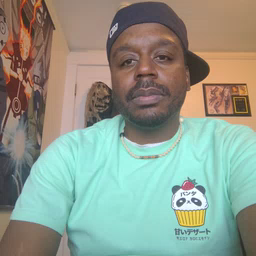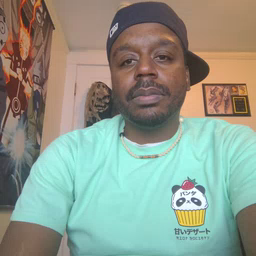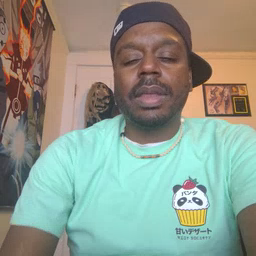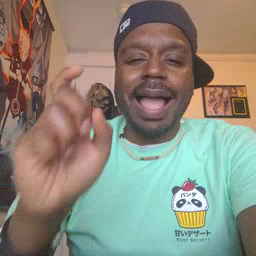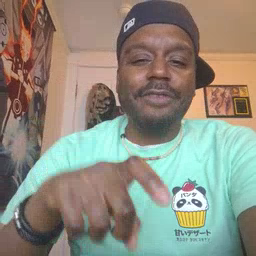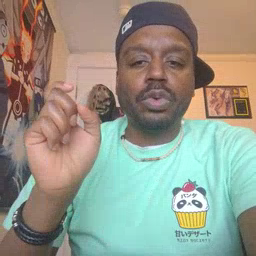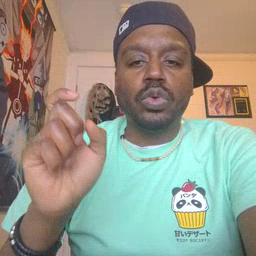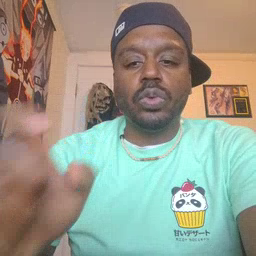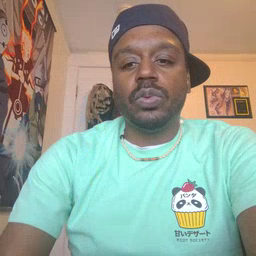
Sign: haveto